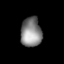
Tissue: lung
Cell type: T cells
Senescence score: 0.1576
Nuclear area (px): 606
Mean DAPI intensity: 133.016